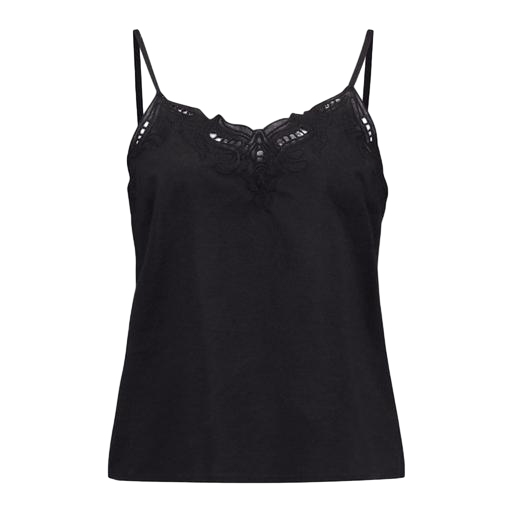
black dentelle lace-detail camisole, black curve cami rib lace, black embroidered camisole vest, white background